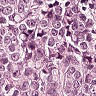
Metastatic tissue present: yes